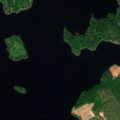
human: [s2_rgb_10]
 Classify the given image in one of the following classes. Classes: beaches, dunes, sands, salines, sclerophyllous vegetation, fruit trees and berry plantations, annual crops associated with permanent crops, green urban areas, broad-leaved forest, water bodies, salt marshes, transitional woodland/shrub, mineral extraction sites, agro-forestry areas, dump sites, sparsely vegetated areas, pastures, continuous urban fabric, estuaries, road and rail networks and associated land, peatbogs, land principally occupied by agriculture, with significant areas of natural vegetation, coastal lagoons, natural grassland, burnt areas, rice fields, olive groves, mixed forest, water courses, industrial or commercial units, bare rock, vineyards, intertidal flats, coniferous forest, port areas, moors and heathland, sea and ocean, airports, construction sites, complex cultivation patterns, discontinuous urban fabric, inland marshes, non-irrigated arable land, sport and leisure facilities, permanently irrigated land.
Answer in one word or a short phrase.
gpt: mixed forest, water bodies